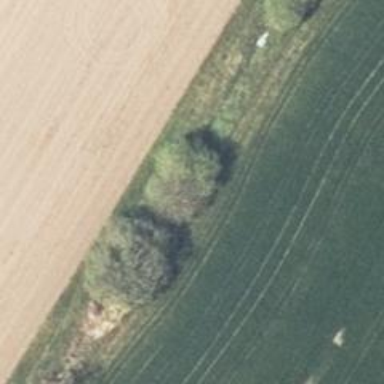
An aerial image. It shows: Deciduous broadleaved tree.